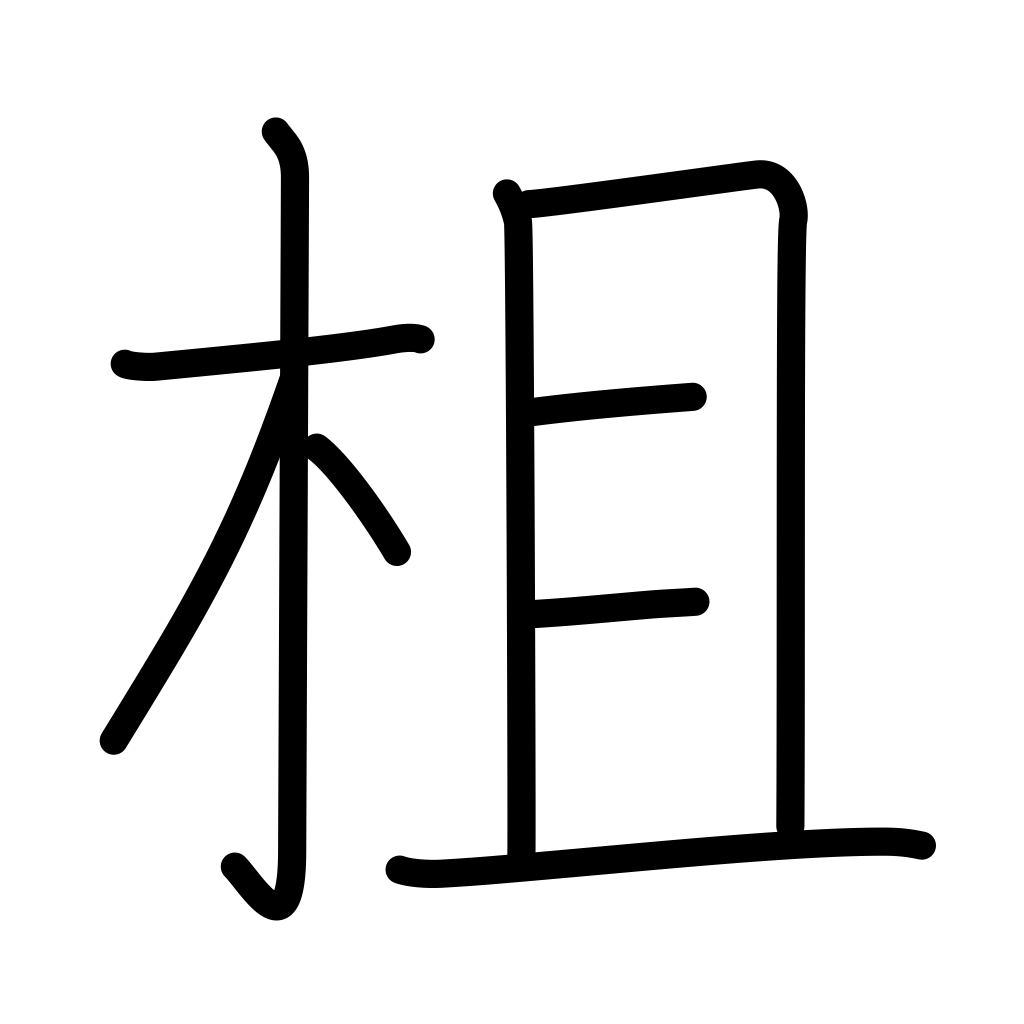
Meaning: railing